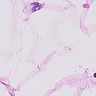
Metastatic tissue present: no